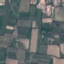
Land use / land cover: PermanentCrop